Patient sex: M
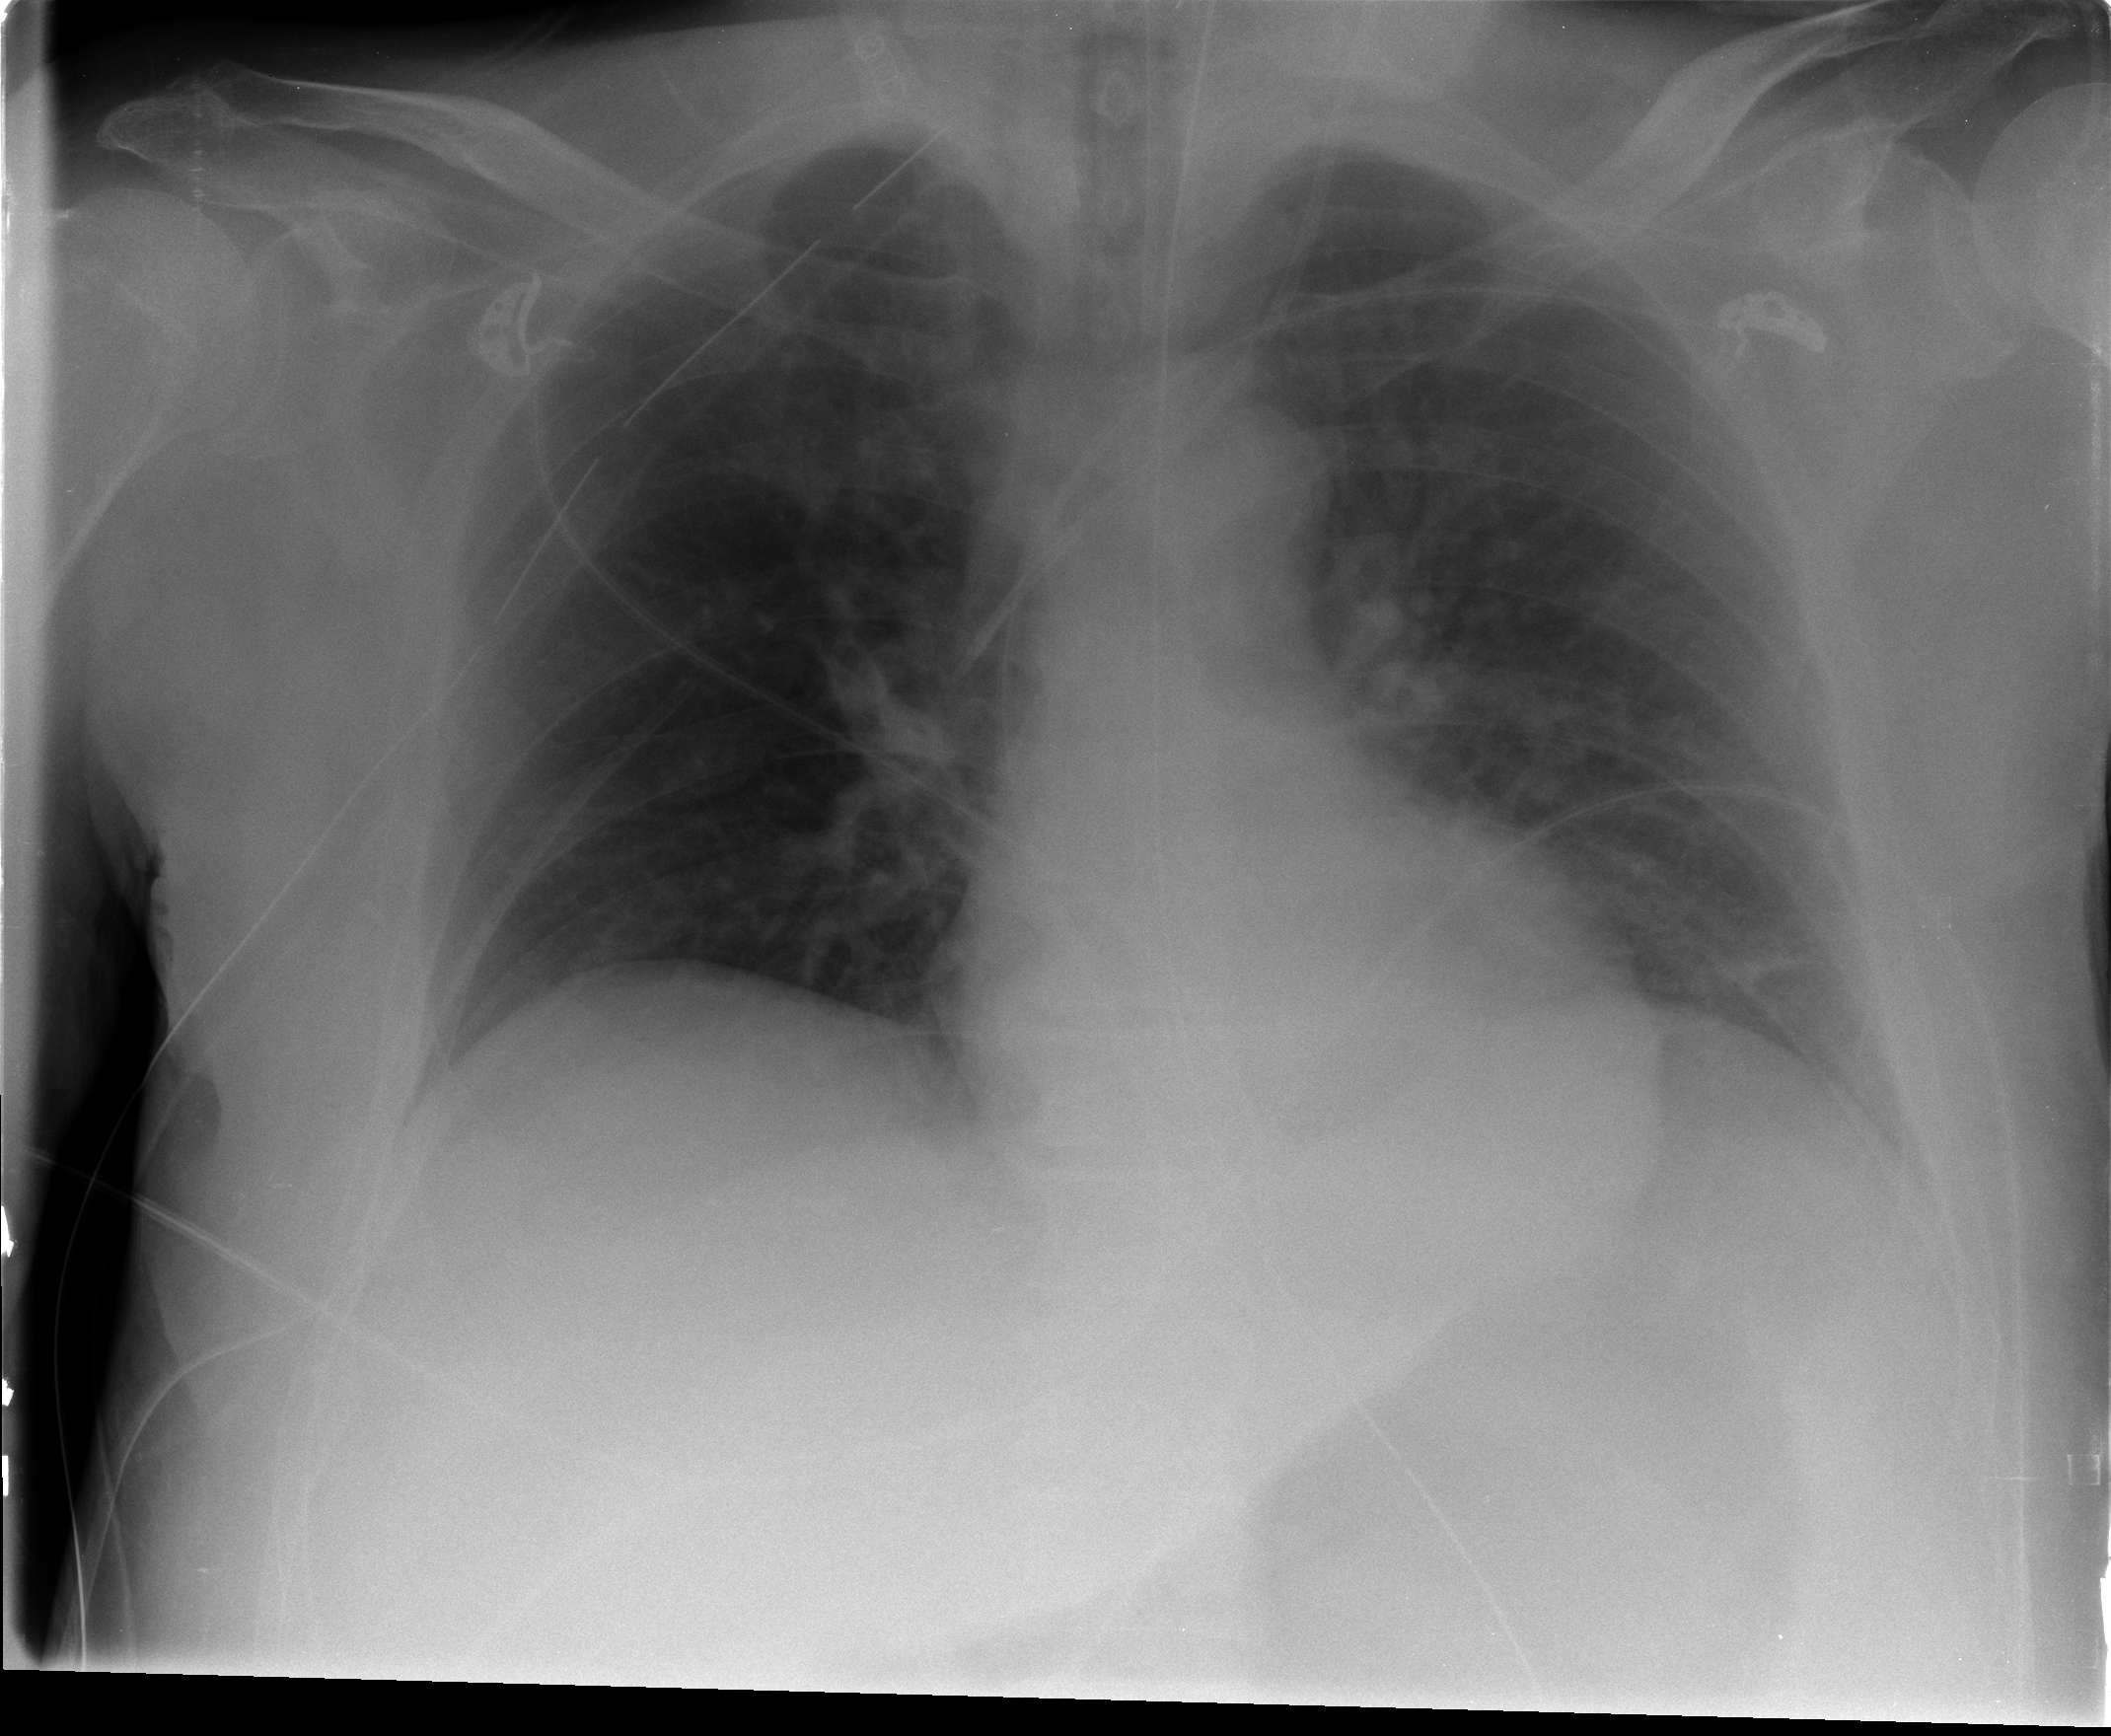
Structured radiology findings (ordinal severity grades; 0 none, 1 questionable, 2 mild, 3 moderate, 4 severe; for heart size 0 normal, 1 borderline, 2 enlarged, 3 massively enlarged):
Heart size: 0
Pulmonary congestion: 1
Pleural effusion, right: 0
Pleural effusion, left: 2
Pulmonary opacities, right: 0
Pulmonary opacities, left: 0
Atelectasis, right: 0
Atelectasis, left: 2